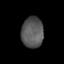
Tissue: skin
Cell type: Epithelial cells
Senescence score: 0.1585
Nuclear area (px): 664
Mean DAPI intensity: 88.024